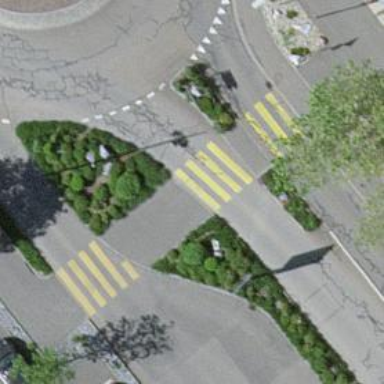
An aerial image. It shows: Marked zebra crossing with island in the middle.